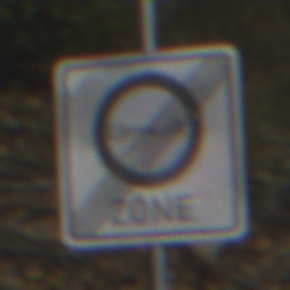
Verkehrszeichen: EndeUmweltzone
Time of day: MorningAfternoon
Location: Outdoor (RoadRail)
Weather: PartlyCloudy
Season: NotSpecified
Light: Natural